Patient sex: F
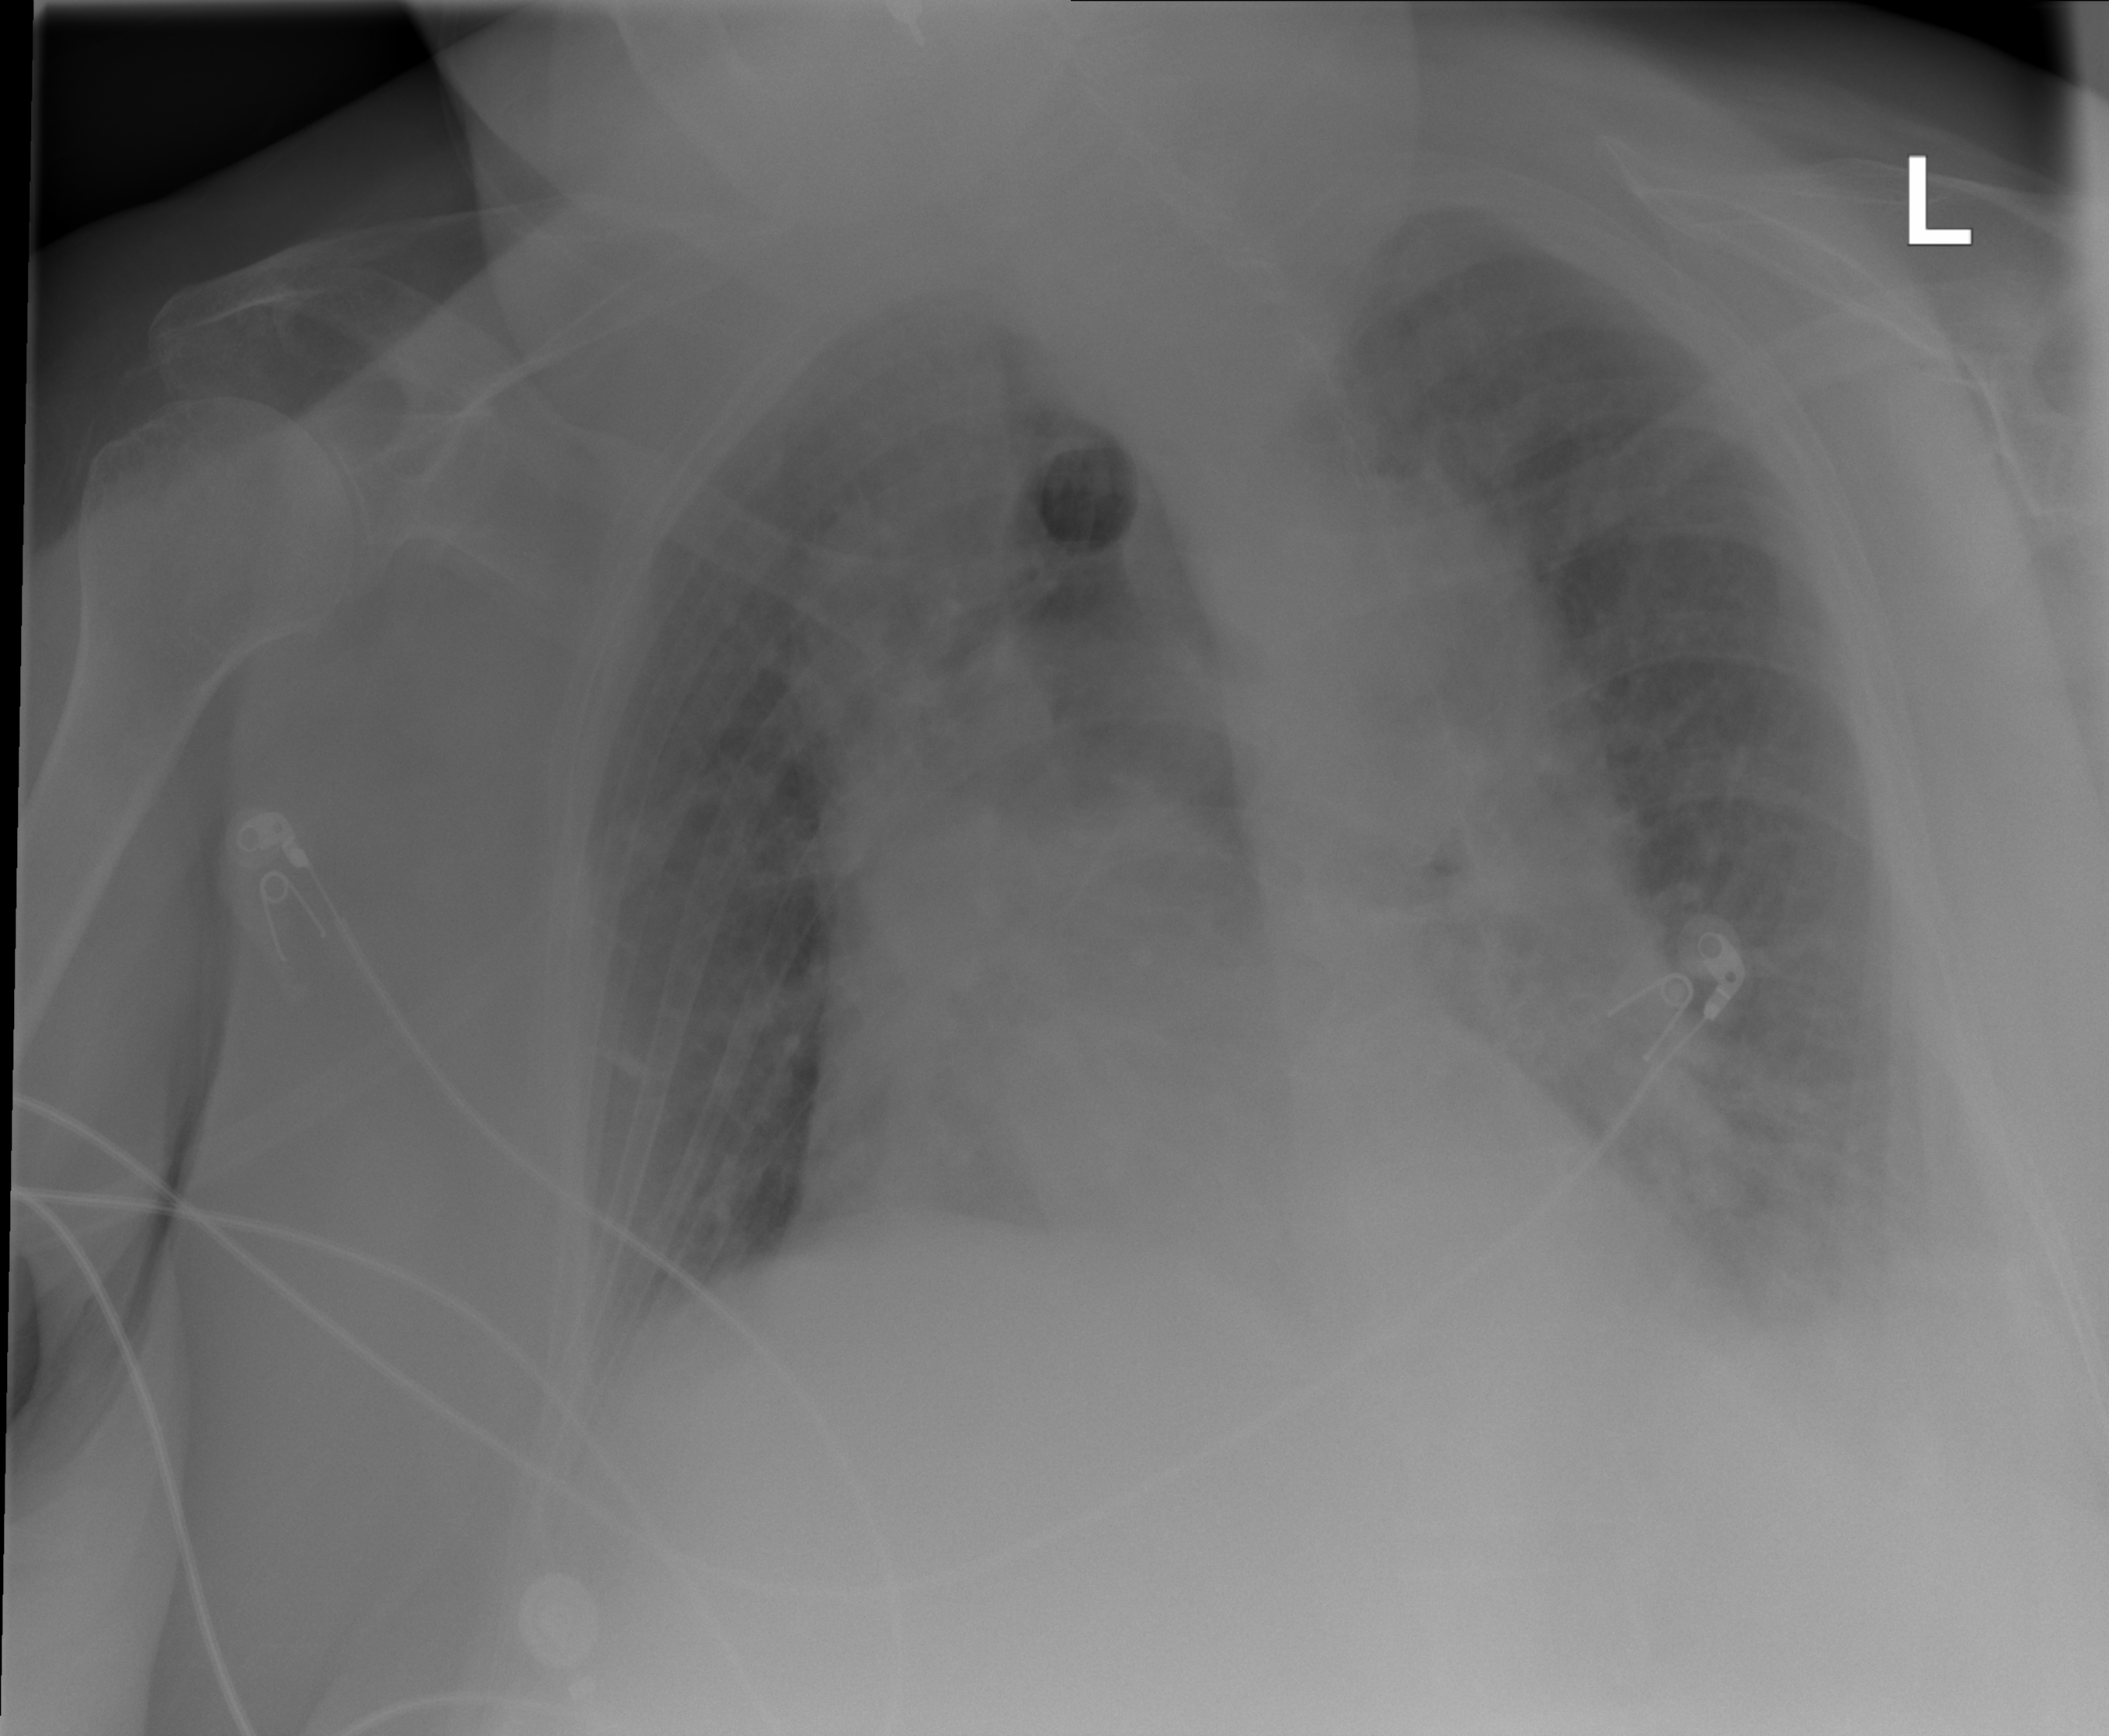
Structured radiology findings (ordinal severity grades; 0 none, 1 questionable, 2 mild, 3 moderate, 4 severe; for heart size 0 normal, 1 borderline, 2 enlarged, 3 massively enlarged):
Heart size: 2
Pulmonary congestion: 2
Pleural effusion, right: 2
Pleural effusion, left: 3
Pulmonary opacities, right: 2
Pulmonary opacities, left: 2
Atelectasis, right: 3
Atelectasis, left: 3